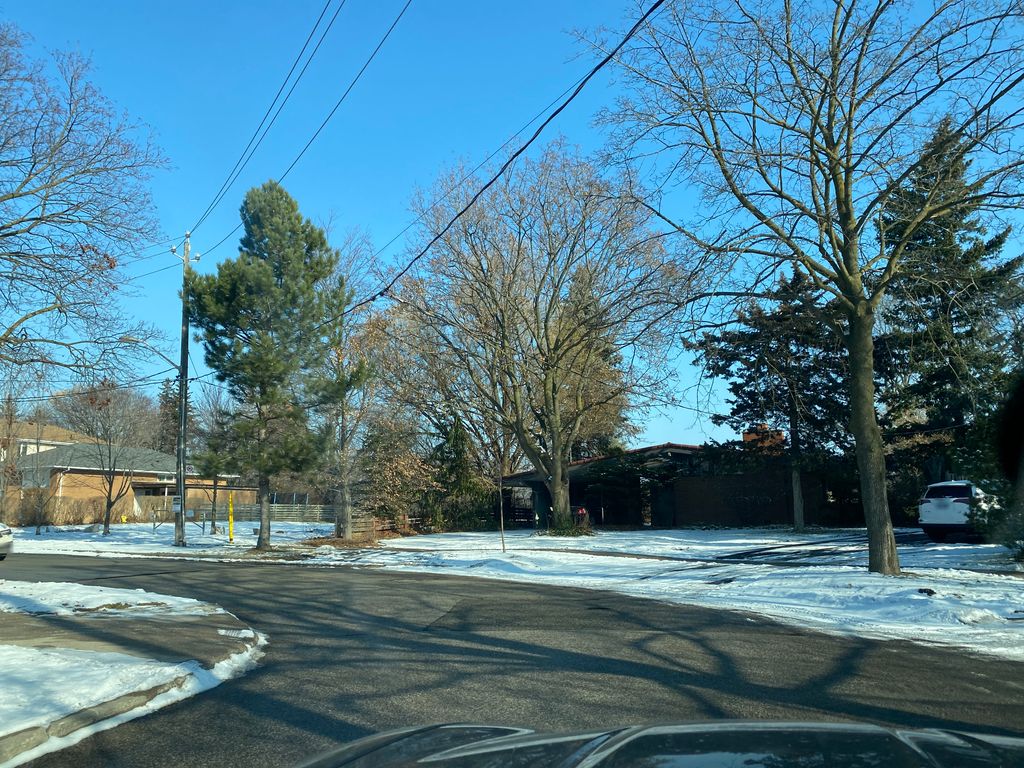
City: toronto